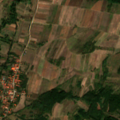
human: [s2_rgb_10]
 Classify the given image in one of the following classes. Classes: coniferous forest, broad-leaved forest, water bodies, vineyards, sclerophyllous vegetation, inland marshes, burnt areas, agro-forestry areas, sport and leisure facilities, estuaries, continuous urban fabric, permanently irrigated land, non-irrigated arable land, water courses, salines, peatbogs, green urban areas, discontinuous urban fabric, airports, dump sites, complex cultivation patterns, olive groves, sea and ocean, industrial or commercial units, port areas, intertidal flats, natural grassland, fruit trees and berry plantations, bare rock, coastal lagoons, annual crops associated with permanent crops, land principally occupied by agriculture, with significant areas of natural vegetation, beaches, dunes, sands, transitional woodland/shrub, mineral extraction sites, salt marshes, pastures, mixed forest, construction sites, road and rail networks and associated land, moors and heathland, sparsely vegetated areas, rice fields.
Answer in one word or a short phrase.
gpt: discontinuous urban fabric, non-irrigated arable land, complex cultivation patterns, land principally occupied by agriculture, with significant areas of natural vegetation, broad-leaved forest